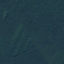
Land use / land cover class: Forest